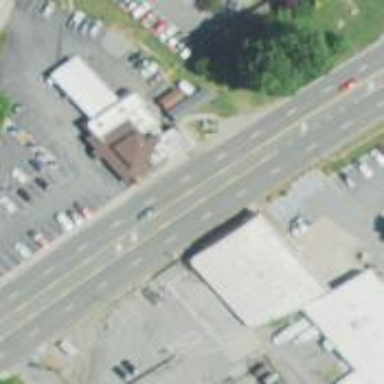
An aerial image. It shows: Primary highway with asphalt surface. There is sidewalk on the left side.